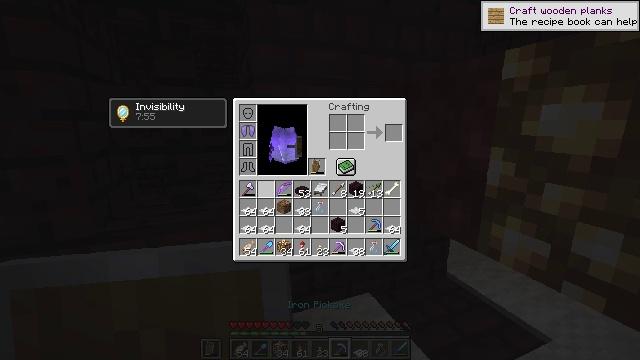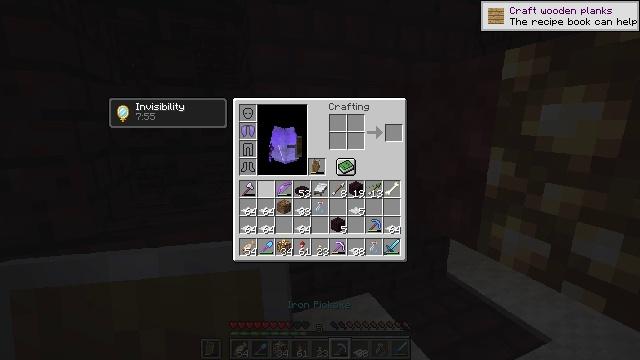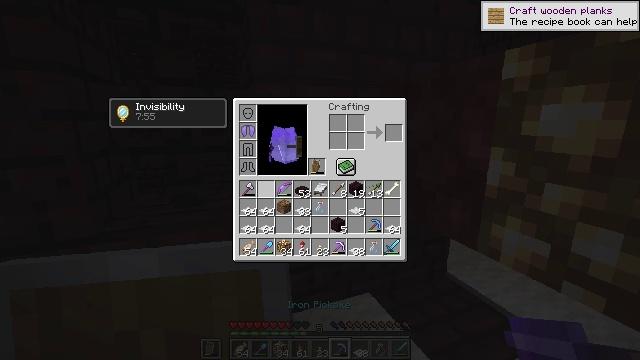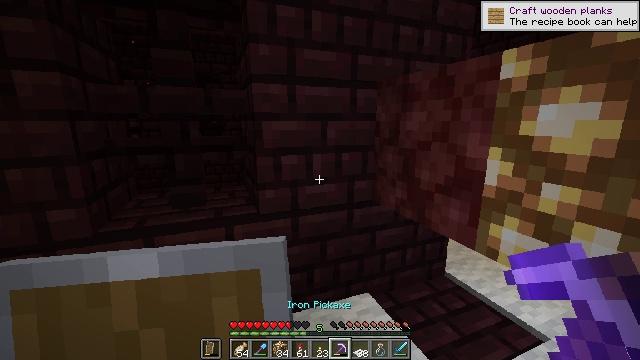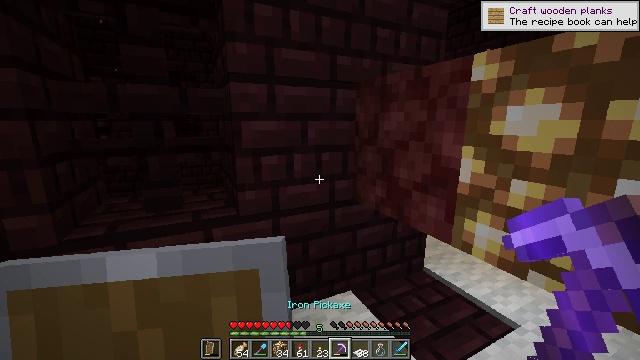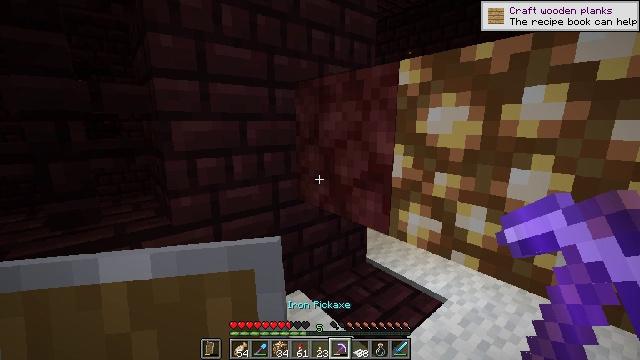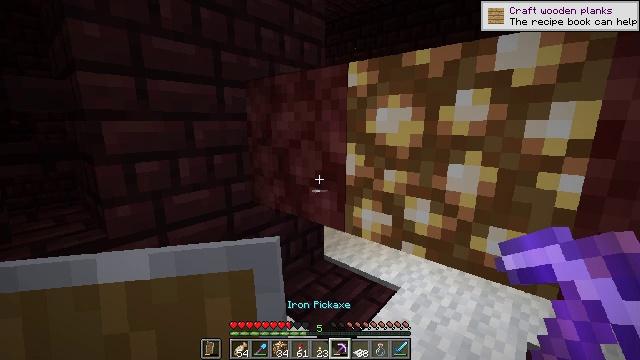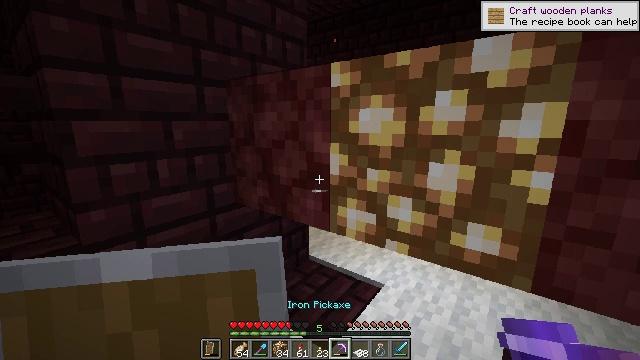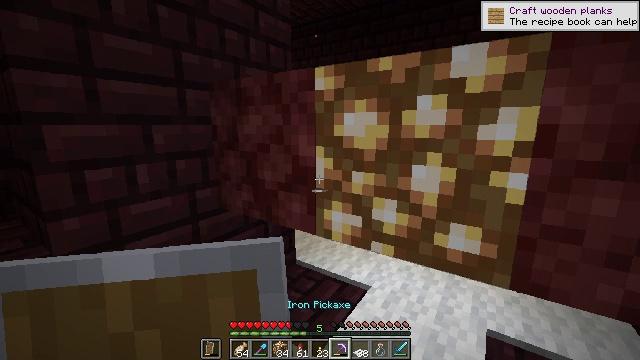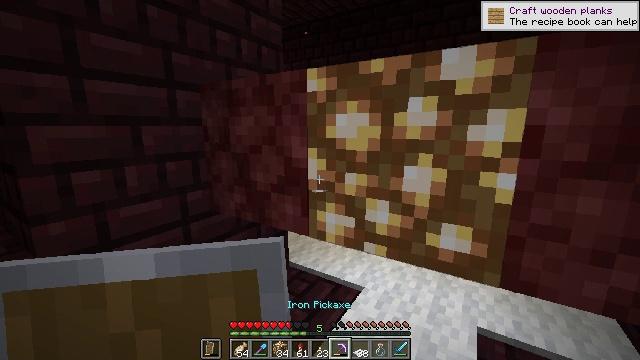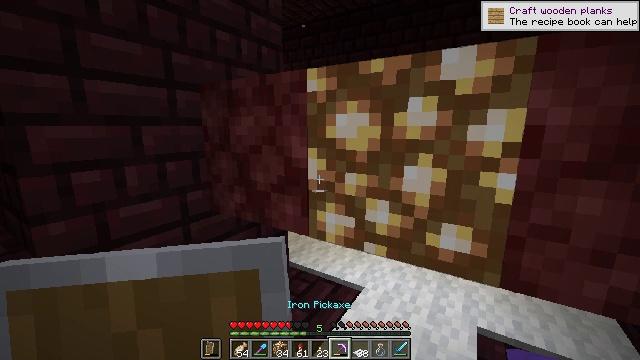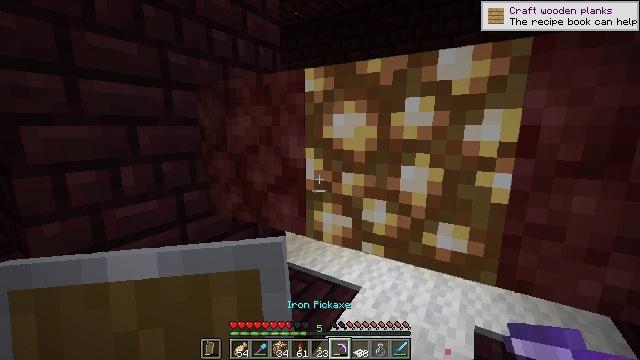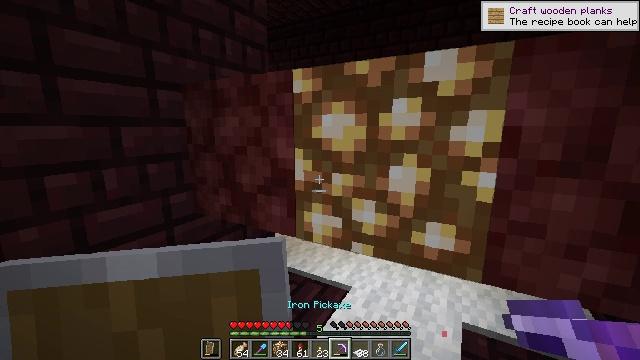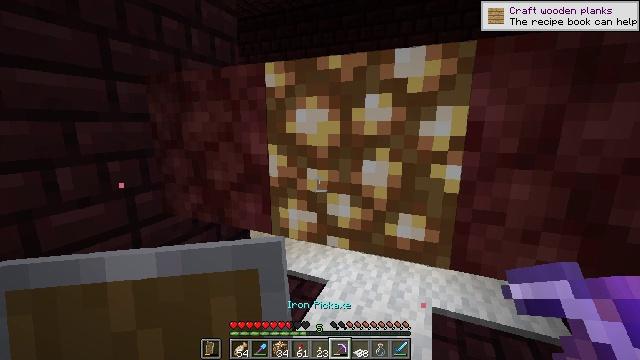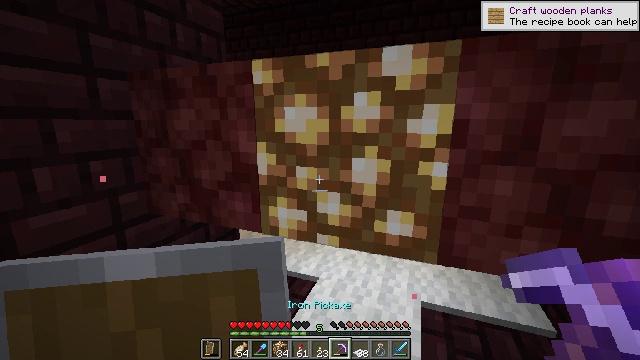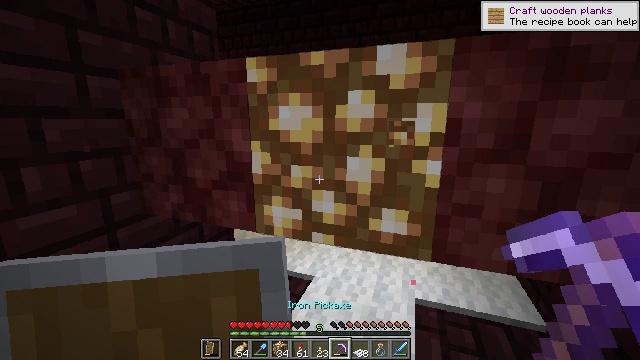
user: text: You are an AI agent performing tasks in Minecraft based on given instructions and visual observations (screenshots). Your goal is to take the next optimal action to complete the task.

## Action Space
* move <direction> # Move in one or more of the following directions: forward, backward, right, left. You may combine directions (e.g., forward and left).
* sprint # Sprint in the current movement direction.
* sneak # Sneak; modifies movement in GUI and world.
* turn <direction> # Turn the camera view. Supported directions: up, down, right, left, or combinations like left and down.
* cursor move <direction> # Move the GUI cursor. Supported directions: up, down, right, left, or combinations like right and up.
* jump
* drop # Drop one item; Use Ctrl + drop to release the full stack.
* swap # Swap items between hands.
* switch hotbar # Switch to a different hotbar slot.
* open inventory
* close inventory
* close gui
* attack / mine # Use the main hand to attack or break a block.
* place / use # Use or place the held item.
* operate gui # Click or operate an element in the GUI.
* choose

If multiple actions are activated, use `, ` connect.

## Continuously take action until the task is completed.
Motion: motion action
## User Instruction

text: Collect glowstone blocks for lighting.
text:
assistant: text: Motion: sneak
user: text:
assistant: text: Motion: sneak
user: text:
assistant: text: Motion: sneak, close inventory
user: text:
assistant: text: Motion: turn right, close inventory
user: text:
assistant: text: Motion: turn right, close inventory
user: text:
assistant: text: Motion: turn right
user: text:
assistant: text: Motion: turn right
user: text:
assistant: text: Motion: turn right
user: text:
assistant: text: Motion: turn right
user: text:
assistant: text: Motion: no_op
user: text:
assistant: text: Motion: no_op
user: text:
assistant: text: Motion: turn right
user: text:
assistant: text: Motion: turn right and down
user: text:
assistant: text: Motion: turn right
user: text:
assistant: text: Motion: turn right, attack / mine
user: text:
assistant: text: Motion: attack / mine
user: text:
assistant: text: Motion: attack / mine
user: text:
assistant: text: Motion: attack / mine
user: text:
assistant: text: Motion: attack / mine
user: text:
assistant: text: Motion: attack / mine
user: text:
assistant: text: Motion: attack / mine
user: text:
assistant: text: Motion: attack / mine
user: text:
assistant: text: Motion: attack / mine
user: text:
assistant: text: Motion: attack / mine
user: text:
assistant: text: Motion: attack / mine
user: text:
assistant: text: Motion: attack / mine
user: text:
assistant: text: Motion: attack / mine
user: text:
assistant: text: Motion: attack / mine
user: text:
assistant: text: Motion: attack / mine
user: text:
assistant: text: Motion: attack / mine